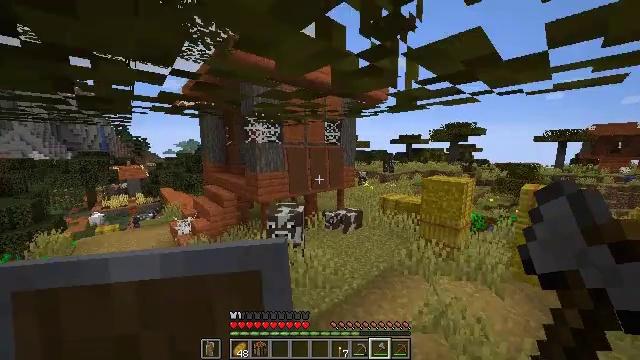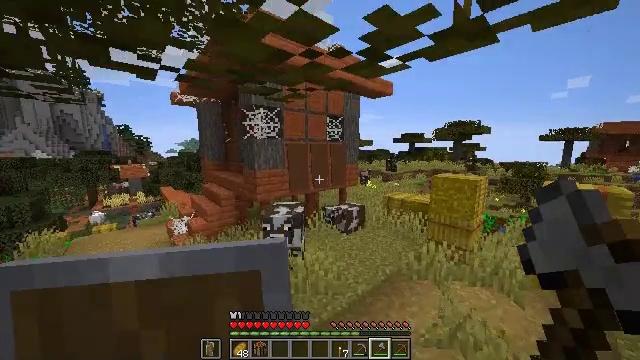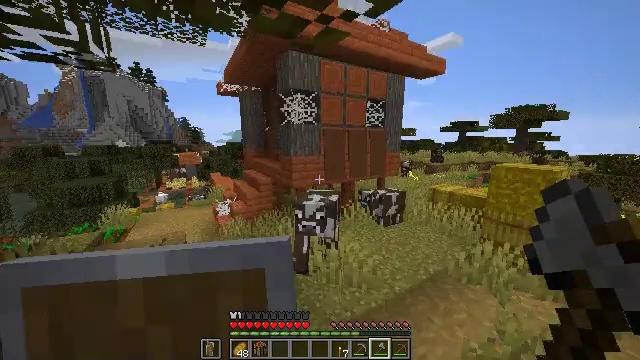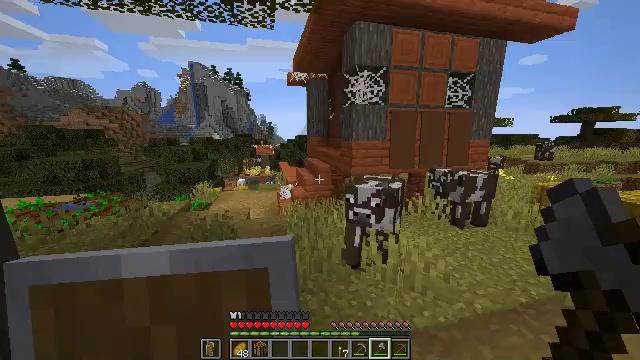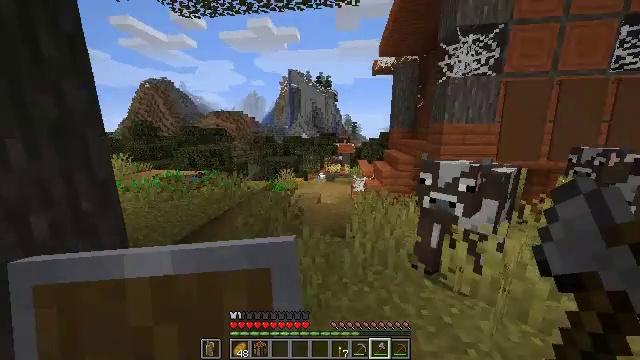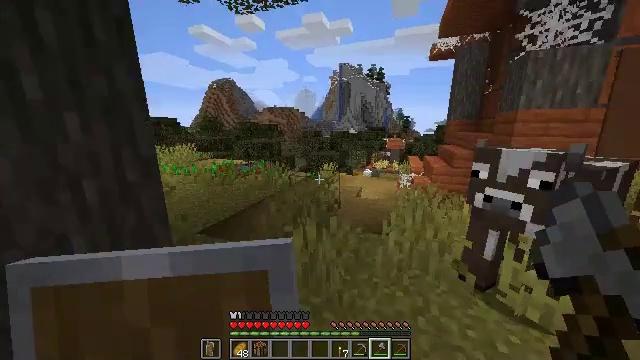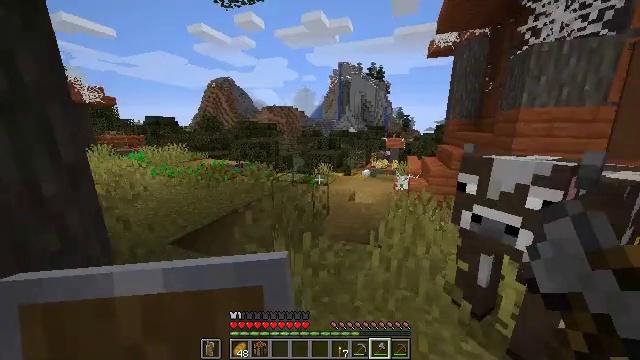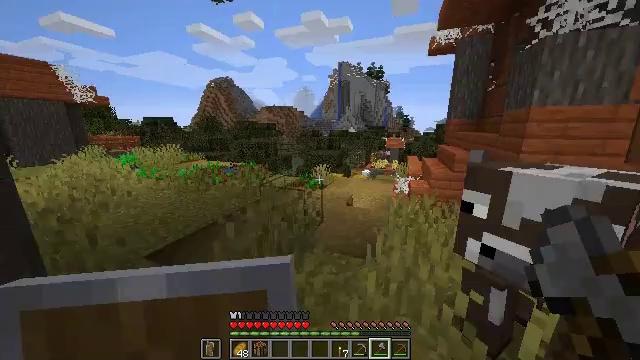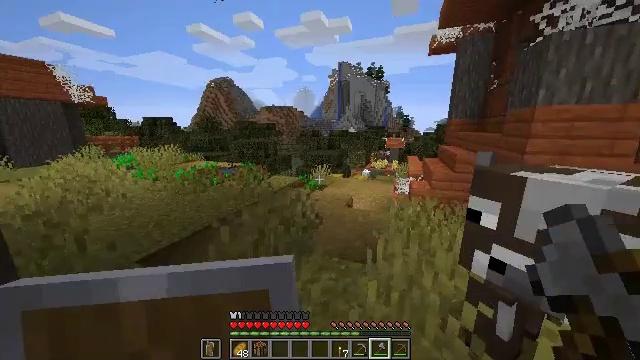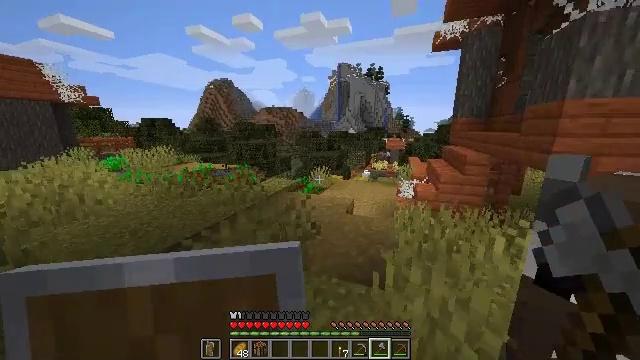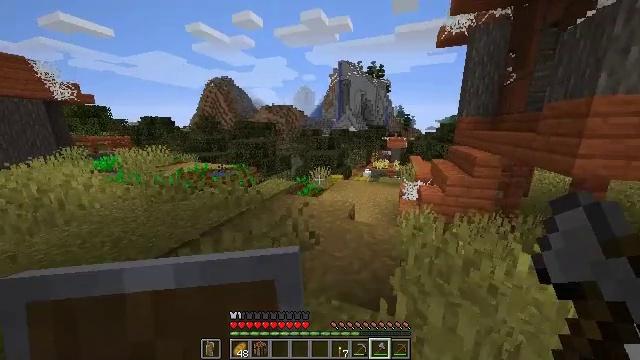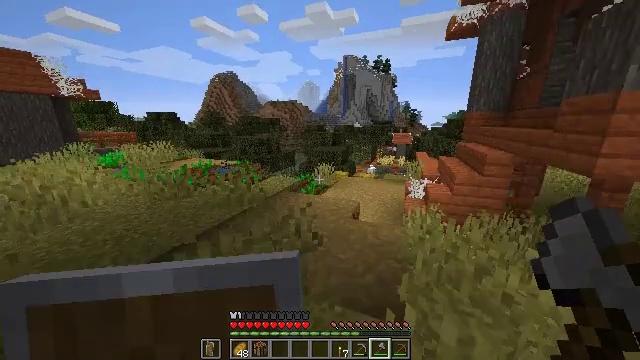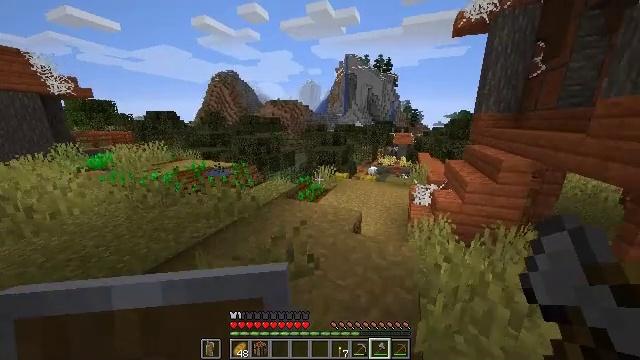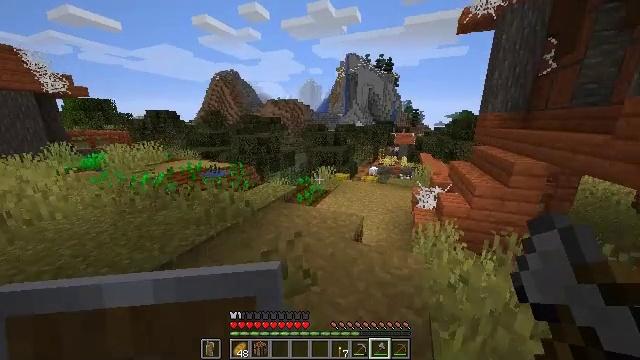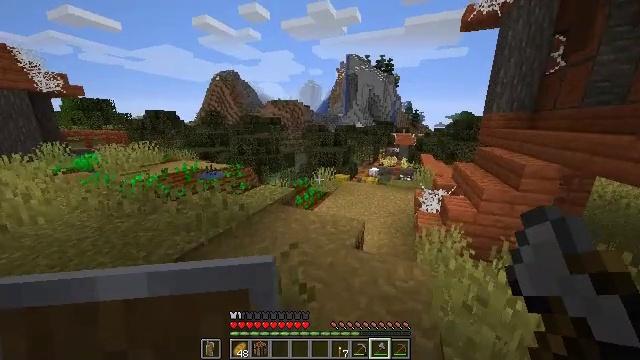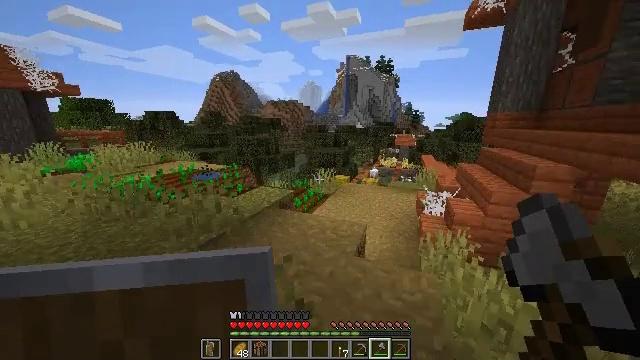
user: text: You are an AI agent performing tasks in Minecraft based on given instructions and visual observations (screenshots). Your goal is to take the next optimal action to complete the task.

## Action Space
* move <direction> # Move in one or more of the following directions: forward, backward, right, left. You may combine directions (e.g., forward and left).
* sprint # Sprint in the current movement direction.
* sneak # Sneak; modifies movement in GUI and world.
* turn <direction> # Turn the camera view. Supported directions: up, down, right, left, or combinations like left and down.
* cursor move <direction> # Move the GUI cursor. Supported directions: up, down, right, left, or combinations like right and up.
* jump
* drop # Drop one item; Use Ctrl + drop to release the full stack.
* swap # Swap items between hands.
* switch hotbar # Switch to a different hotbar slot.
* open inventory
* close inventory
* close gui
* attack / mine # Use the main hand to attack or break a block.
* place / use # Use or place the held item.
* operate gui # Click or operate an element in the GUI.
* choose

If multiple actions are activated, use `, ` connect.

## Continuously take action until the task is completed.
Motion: motion action
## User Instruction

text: Destroy the bookshelf.
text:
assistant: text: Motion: move forward, sprint
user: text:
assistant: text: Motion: move forward, sprint, turn left and down
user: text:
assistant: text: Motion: move forward, sprint, turn left and down
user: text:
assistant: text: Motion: move forward, sprint, turn left
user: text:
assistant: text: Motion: move forward, sprint, turn left and down
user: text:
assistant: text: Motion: move forward, sprint
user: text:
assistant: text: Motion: move forward, sprint
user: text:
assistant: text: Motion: move forward, sprint
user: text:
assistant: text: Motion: move forward, sprint
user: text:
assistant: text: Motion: move forward, sprint
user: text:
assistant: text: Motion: move forward, sprint, turn left and down
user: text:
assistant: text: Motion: move forward, sprint
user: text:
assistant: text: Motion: move forward, sprint
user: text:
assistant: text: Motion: move forward, sprint
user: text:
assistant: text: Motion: move forward, sprint
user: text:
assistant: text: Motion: move forward, sprint
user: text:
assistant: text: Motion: move forward, sprint
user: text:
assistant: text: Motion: move forward, sprint
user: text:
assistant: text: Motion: move forward, sprint
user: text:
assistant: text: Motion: move forward, sprint
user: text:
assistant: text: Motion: move forward, sprint
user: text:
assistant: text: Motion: move forward, sprint, turn right and down
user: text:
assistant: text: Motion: move forward, sprint, turn right and down
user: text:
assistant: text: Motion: move forward, sprint, turn right and down
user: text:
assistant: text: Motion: move forward, sprint, turn right
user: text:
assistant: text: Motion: move forward, sprint
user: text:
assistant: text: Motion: move forward, sprint
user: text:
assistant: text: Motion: move forward, sprint, turn right
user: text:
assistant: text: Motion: move forward, sprint, turn right and up, jump
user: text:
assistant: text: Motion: move forward, sprint, turn right and up, jump